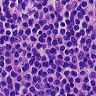
Metastatic tissue present: no